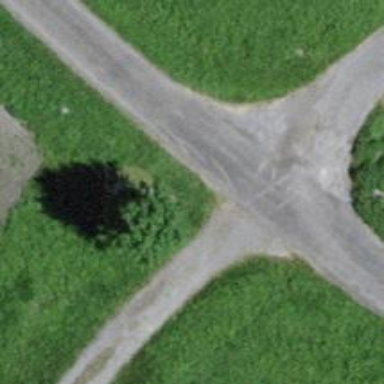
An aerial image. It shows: Wayside cross with historic significance.